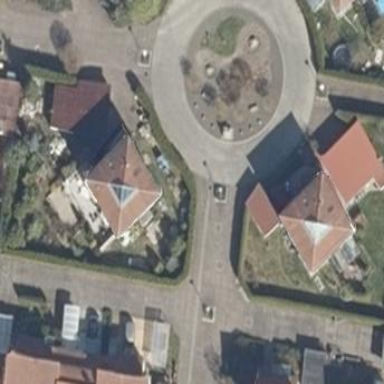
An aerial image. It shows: Living street.